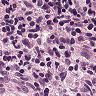
Metastatic tissue present: no